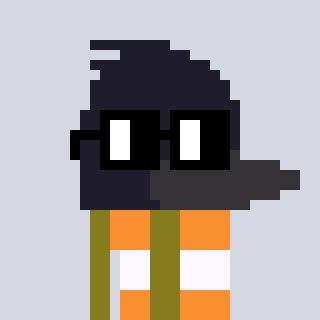
a pixel art character with square black glasses, a raven-shaped head and a gunk-colored body on a cool background